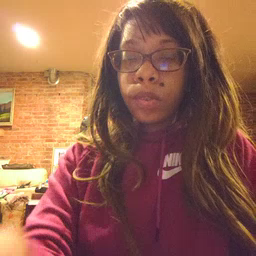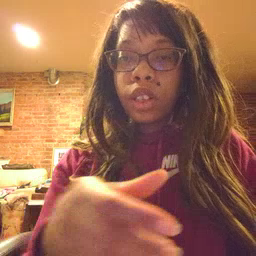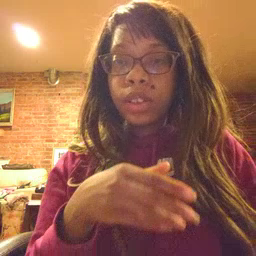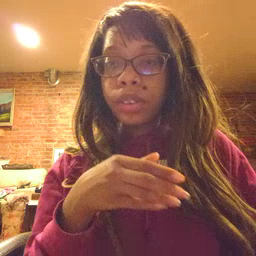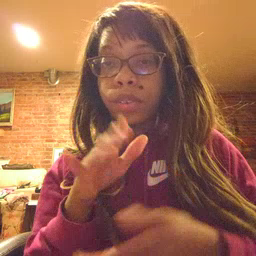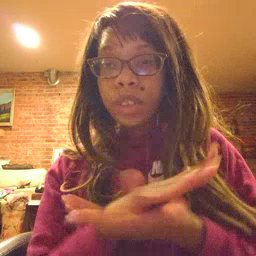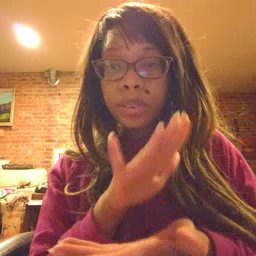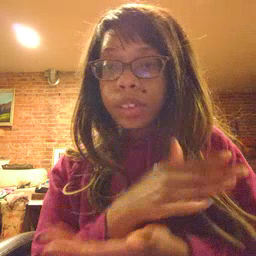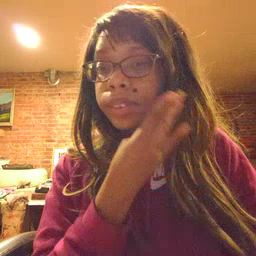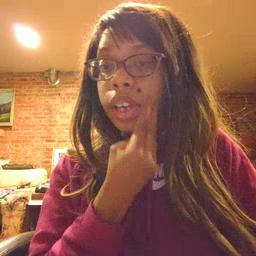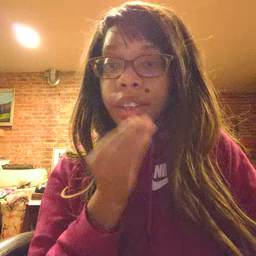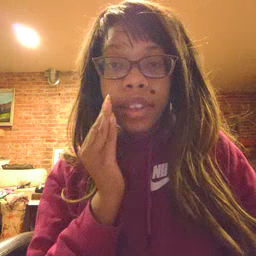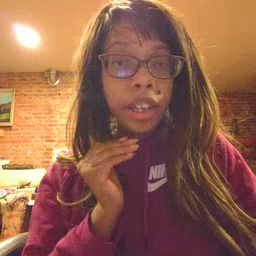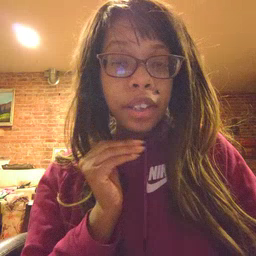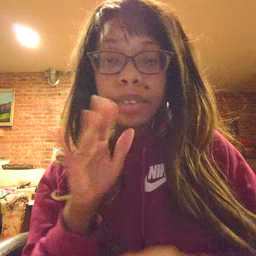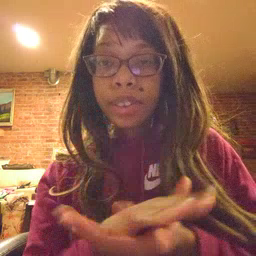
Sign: napkin